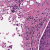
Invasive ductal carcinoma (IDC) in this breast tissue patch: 0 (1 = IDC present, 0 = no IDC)